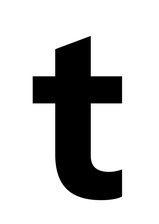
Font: InstrumentSans_Bold